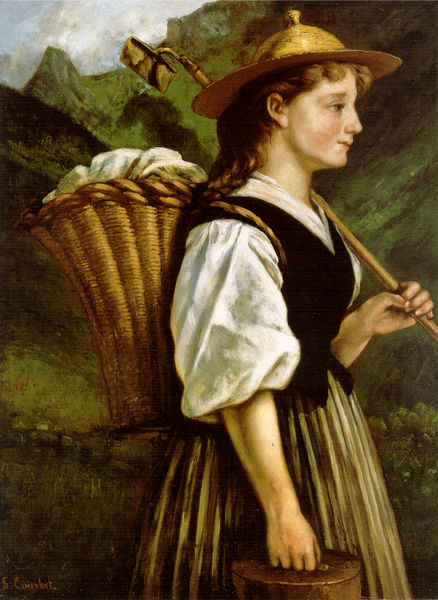
Titel: La Vigneronne de Montreux, Die Winzerin von Montreux
Künstler: Gustave Courbet
Standort: Lausanne
Institution: Musée Cantonal des Beaux-Arts
Schlagwörter: berg, blau, dunkel, gemälde, hand, himmel, schatten, weiß, wolken, gelb, grün, landschaft, mädchen, wäsche, braun, brust, frau, haar, hintergrund, hut, kleid, licht, mund, nase, profil, rücken, schwarz, gras, tuch, wiese, wolke, malerei, rock, blond, hemd, jung, kappe, mütze, arm, arme, augen, bluse, falten, gesicht, halten, tragen, ärmel, hände, portrait, porträt, signatur, öl, feld, hügel, natur, gehen, land, haare, realismus, knopf, locken, ohren, puffärmel, schulter, tal, traurig, wald, arbeit, bauern, genre, stock, magd, seitlich, wangen, genrebild, mieder, stab, zöpfe, acker, bäuerin, ernte, feldarbeit, kiepe, sammlerin, trage, berge, gebirge, alm, beige, romantik, ölgemälde, blue, hands, hat, oil, white, essen, black, blouse, country, dress, face, falte, gold, golden, green, hair, lady, nose, painting, skirt, sleeve, weiblich, woman, yellow, strohhut, wolle, zopf, realistisch, korb, pink, washing, brown, deutsch, weste, flucht, gefäß, courbet, geflecht, weidenkorb, wandern, alpen, ideal, lockig, seite, schachtel, tasche, tracht, profile, werkzeug, sad, faltenrock, cloud, clouds, sky, reise, bürgerlich, background, ear, field, girl, head, hills, landscape, mountain, mountains, peasant, water, young, signatru, ackerbau, costume, eyes, grass, light, garden, plants, wanderstock, schatulle, eimer, pflug, color, impressionism, shadow, chin, mouth, walking, curls, smile, hacke, wanderung, bergwiese, dirndl, sense, händlerin, meadow, bäuerlich, koffer, valley, basket, tragekorb, arms, leaves, vest, maid, cat, reisen, art, nineteenth century, signature, crop, nationalsozialismus, eye, cloth, woven, farm, farmer, peaks, fingers, sozialismus, chest, waistcoat, wanderschaft, lips, shoulders, stripes, shadows, canvas, imker, cheek, bergbauer, work, working, carrying, profi, worker, straps, tan, stones, stick, shirt, landschaaft, klaid, volkstracht, portrat, ohr, harke, fleißig, tool, straw, sleeves, blonde, blak, hake, imkerin, entartet, gustave courbet, hoe, melancholy, tragerl, fleiß, kob, köfferchen, parallelfalten, pretty, farming, laundry, tired, holding, blade, young woman, harvest, braid, dame, seitenansicht, pleats, landwirtschaft, spazieren, curbet, 18. jh, kurven, bucket, montains, throat, braids, backpack, balck, puffed sleeves, pail, dres, striped, signed, greem, lid, classical art, gleaner, servent, highlight, brim, handle, had, spate, spaten, esskorb, vesper, white black, breen, rechts, egge, black vest, #tracht, raid, hanhs, forearms, bodie, aarms, gusrtave, plöja